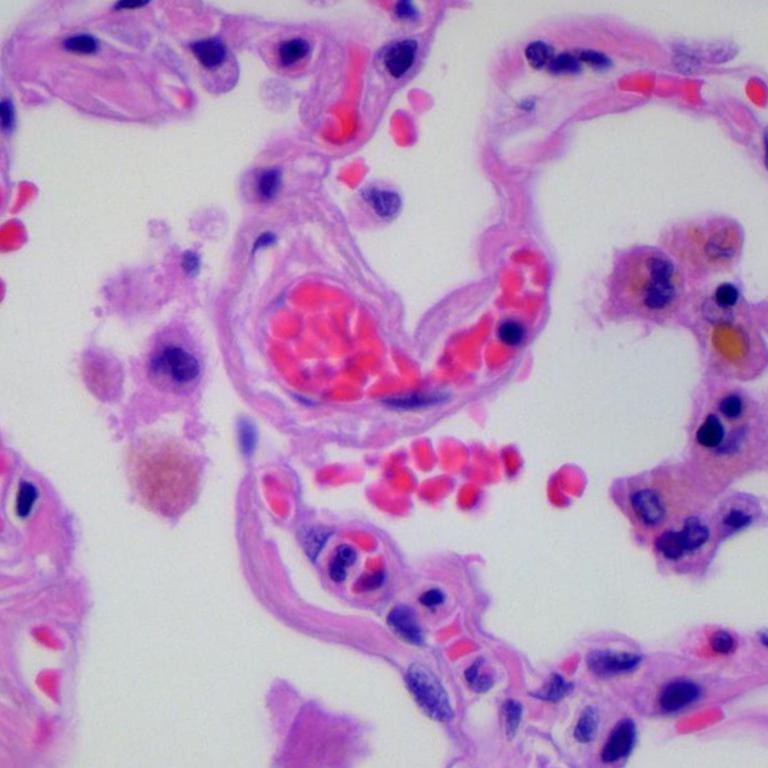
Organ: lung
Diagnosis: benign